Interaction volume radius: 10 \u00c5
Interaction volume height: 15 \u00c5
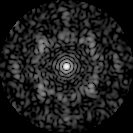
Disorder parameter: 0.698